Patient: sex M, age 29
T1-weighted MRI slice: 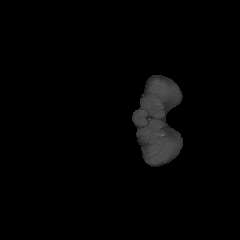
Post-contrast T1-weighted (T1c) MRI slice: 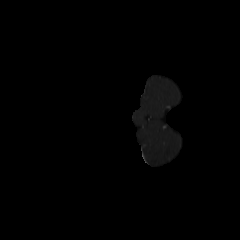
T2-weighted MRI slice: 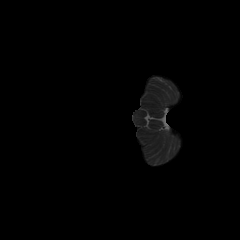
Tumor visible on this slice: no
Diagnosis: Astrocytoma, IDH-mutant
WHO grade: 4